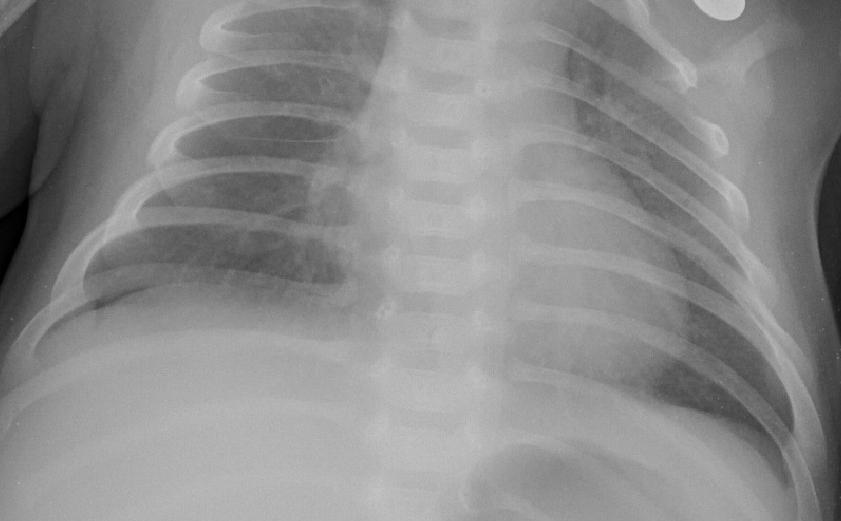
Diagnosis: PNEUMONIA